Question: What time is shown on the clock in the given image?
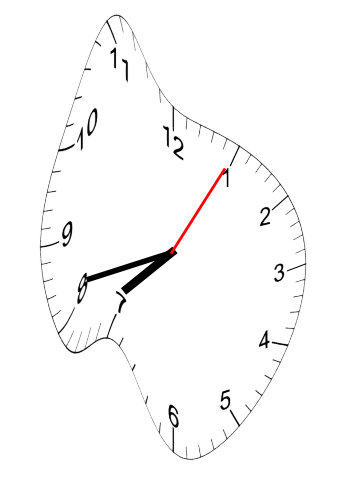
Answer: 07:42:05